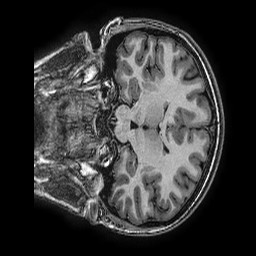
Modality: T1w
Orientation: coronal
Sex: female
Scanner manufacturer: ge
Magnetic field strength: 3 T
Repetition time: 0.0077 s
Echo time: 0.003436 s